Question: I need to create a header like the one at <URL> sample:

How can I learn its CSS and usage?
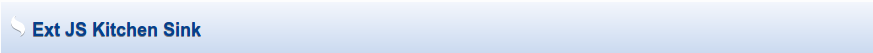
Answer: It's a custom element that extends the very generic Ext.Container:
'''
Ext.define("KitchenSink.view.Header", {
extend: Ext.Container,
xtype: "appHeader",
id: "app-header",
height: 52,
layout: {type: "hbox",align: "middle"},
initComponent: function() {
this.items = [{xtype: "component",id: "app-header-title",html: "Ext JS Kitchen Sink",flex: 1}];
if (!Ext.getCmp("options-toolbar")) {
this.items.push({xtype: "themeSwitcher"})
}
this.callParent()
}
});
'''
Most of its styling happens in custom CSS though. See CSS for '#app-header-title'.